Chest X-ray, AP view. Patient: 42 years old, sex F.
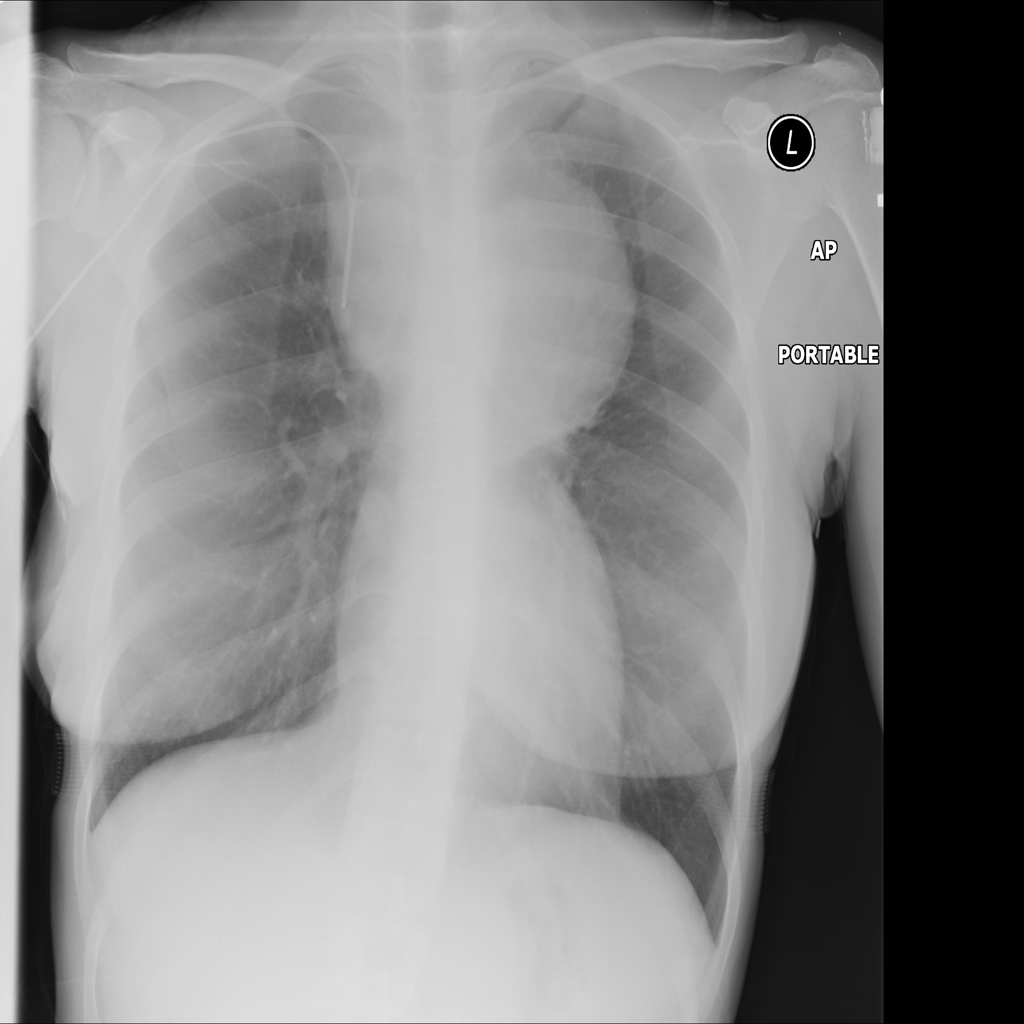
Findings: No Finding